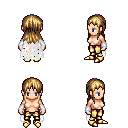
a pixel art fantasy rpg character, female body template, human, light skin, white tattered cape, gold greaves, blonde unkempt hairstyle, white cloth bracers, gold boots, four views (front, back, left, right), 2x2 character sprite sheet, small pixel art, hard edges, no anti-aliasing